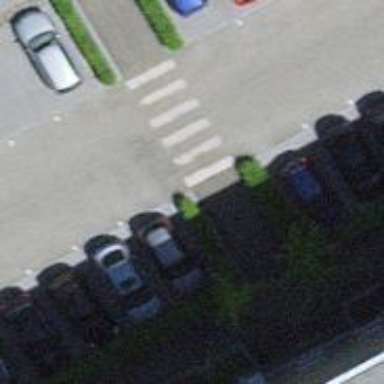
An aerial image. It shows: Zebra crossing on footway.